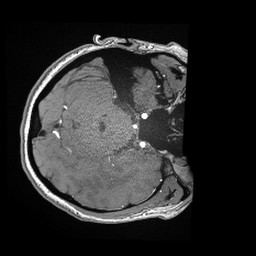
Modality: angio
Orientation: axial
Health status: ill
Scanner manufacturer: siemens
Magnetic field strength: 3 T
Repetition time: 0.02 s
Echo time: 0.0033 s